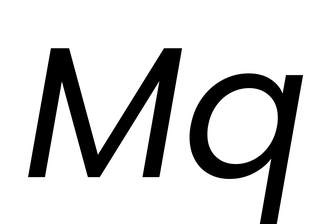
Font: Poppins-Italic